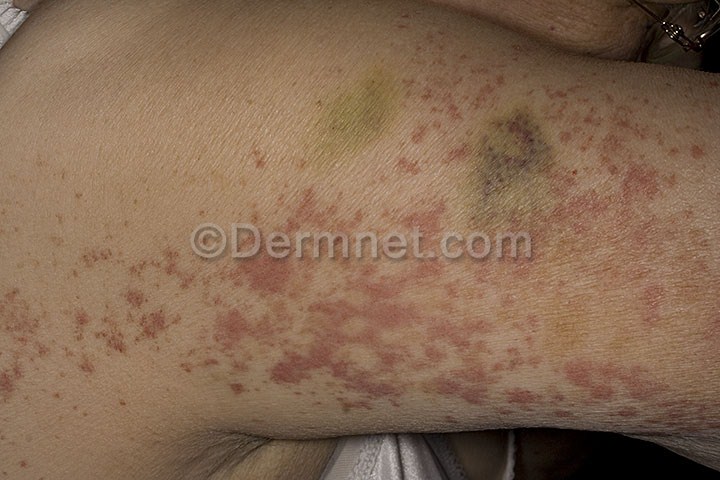
Disease: Vasculitis Photos